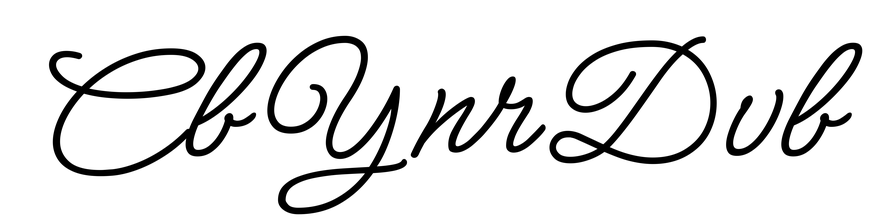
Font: MeowScript-Regular